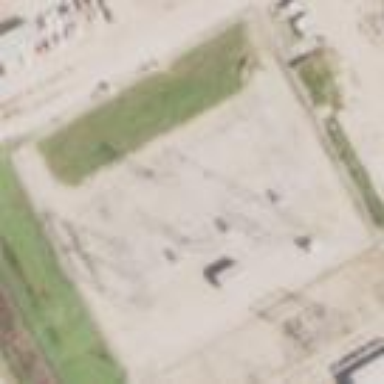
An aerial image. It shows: Outdoor power substation with fence surrounding it. The substation operates at the transmission level.